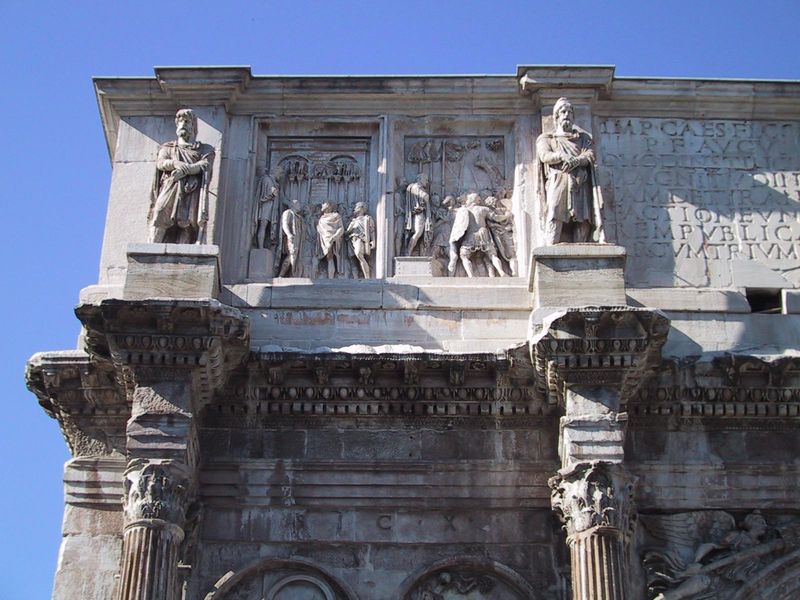
Titel: Forum Romanum: Konstantinsbogen
Standort: Rom, Forum Romanum (EU - I - Latium)
Schlagwörter: blau, himmel, marmor, männer, säulen, gebäude, architektur, stein, skulptur, statue, relief, schrift, kaiser, inschrift, plastik, antike, sieg, architrav, kapitelle, rom, kapitell, fries, gesims, statuen, gefangene, toga, kanneluren, tempel, eierstab, römisch, triumphbogen, attika, latein, skultpur, cäsar, zahnrad, legion, verwittert, halbplastisch